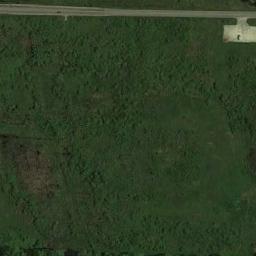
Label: meadow